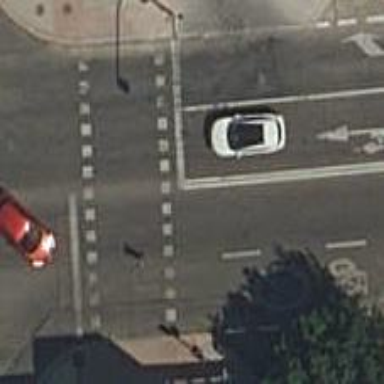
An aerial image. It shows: Road with traffic signals.